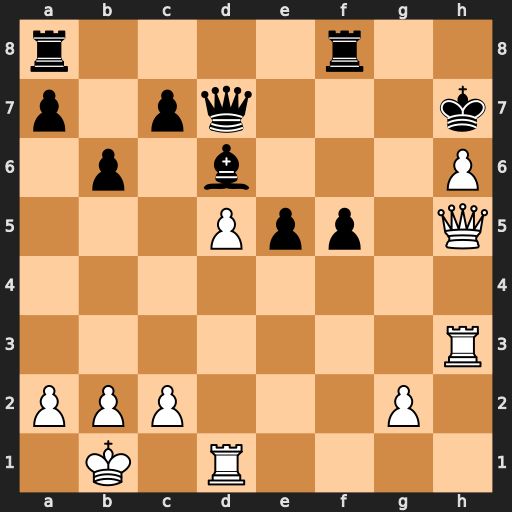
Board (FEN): r4r2/p1pq3k/1p1b3P/3Ppp1Q/8/7R/PPP3P1/1K1R4
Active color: w
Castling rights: -
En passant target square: -
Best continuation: Rg3 Rg8 Rg7+ Rxg7 hxg7+